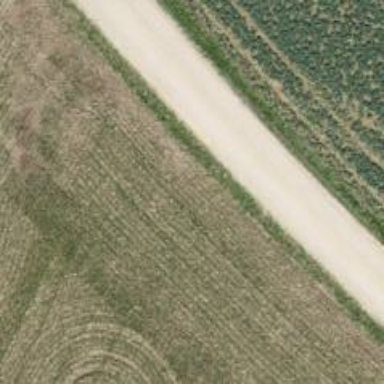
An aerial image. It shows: Track with grade 2 gravel surface.